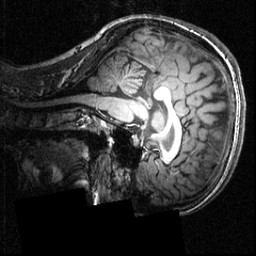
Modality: T1w
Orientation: sagittal
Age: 20
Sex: female
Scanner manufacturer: siemens
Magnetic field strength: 3.951 T
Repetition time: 1.5 s
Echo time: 0.00335 s